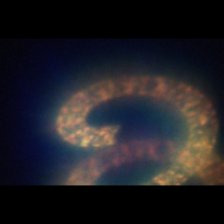
Taxon: Eucampia
Group: Diatoms